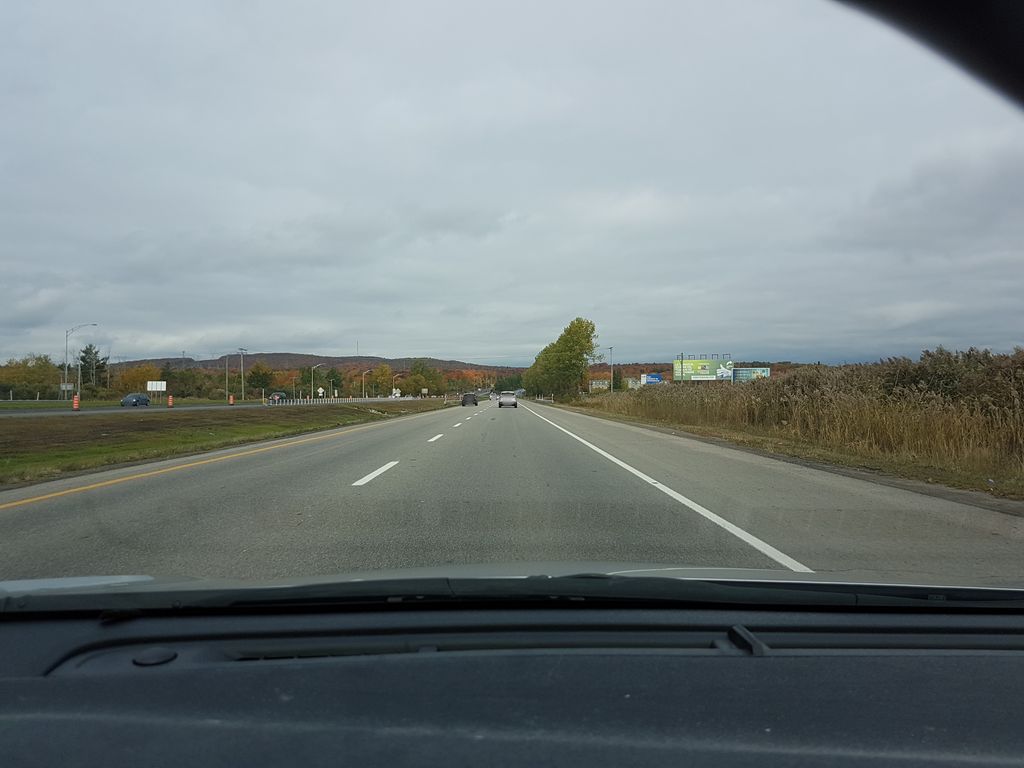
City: quebec_city